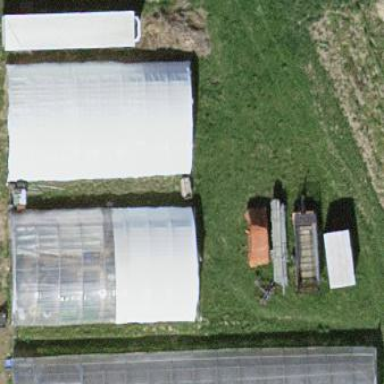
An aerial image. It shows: Greenhouse.